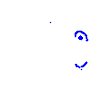
Particle: electron